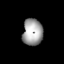
Tissue: lung
Cell type: Epithelial cells
Senescence score: 0.1203
Nuclear area (px): 522
Mean DAPI intensity: 163.084